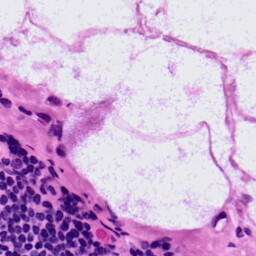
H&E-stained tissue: LymphNode